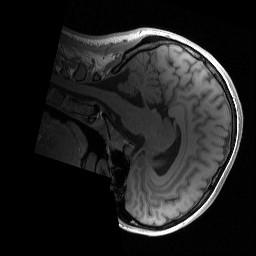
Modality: T1w
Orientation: sagittal
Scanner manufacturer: siemens
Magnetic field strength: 3 T
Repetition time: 2 s
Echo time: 0.0022 s